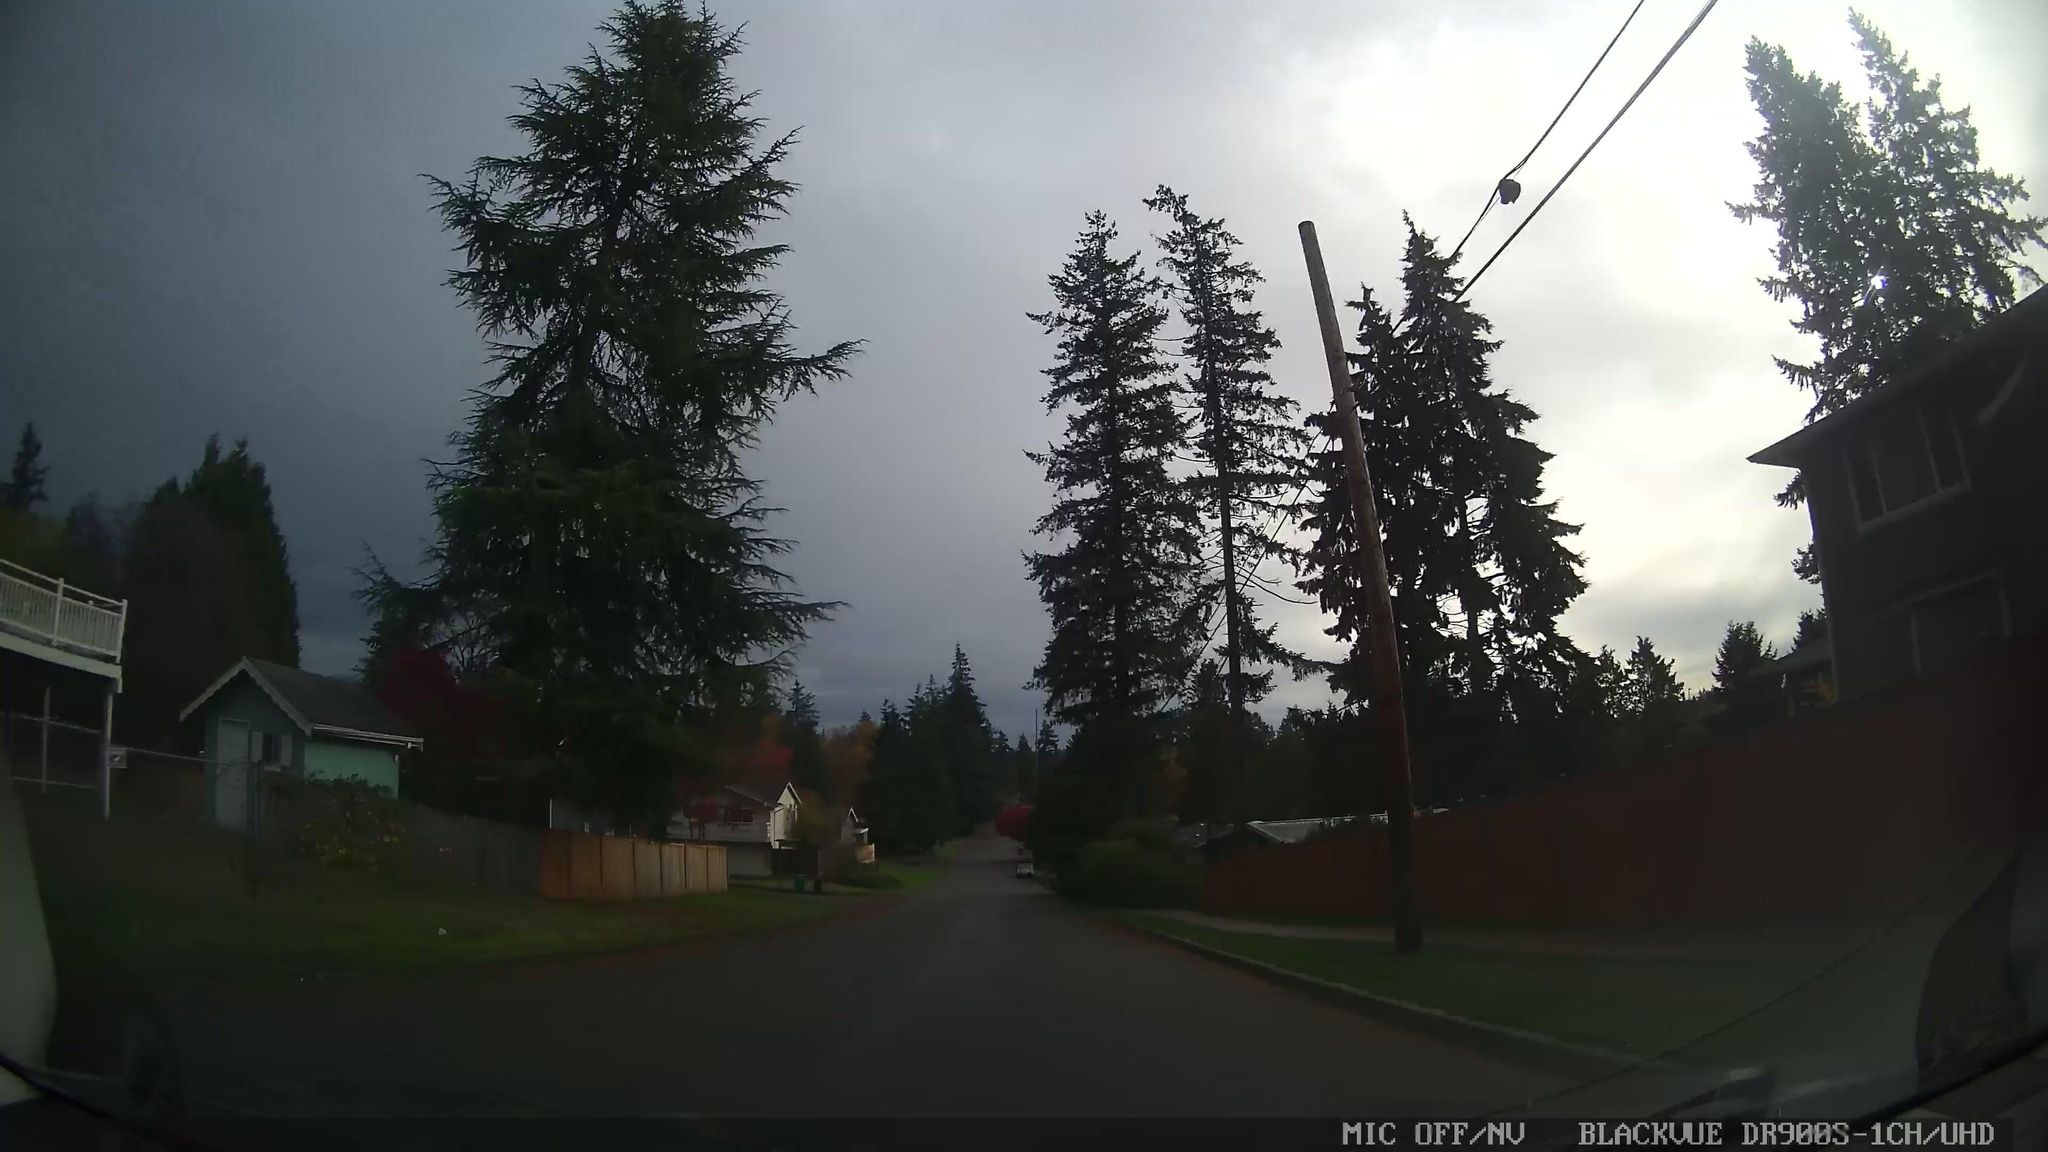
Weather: cloudy
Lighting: dusk/dawn
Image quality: good
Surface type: driving surface
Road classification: residential
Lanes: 2
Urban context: urban centre
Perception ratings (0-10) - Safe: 3.18, Lively: 5.36, Beautiful: 6.25, Boring: 3.09, Depressing: 2.85, Wealthy: 1.66